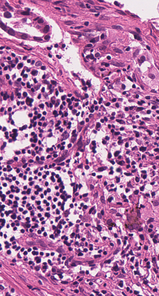
Tumor epithelial tissue: no
Tumor-associated stroma tissue: yes
Normal tissue: no